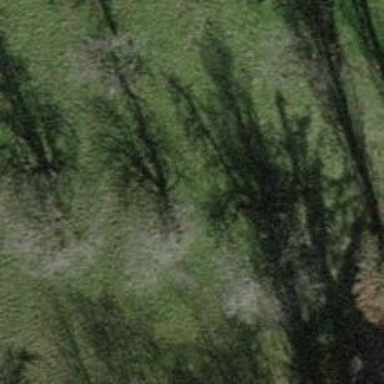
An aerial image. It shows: Beautiful tree in nature.